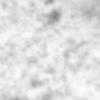
Label: no_change